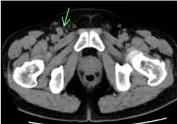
(E) Pelvic CT of the patient before IVMP. Mild lymph node enlargement in the inguinal regions. The right inguinal lymph node was the largest (arrow).
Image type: radiology (ct)